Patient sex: F
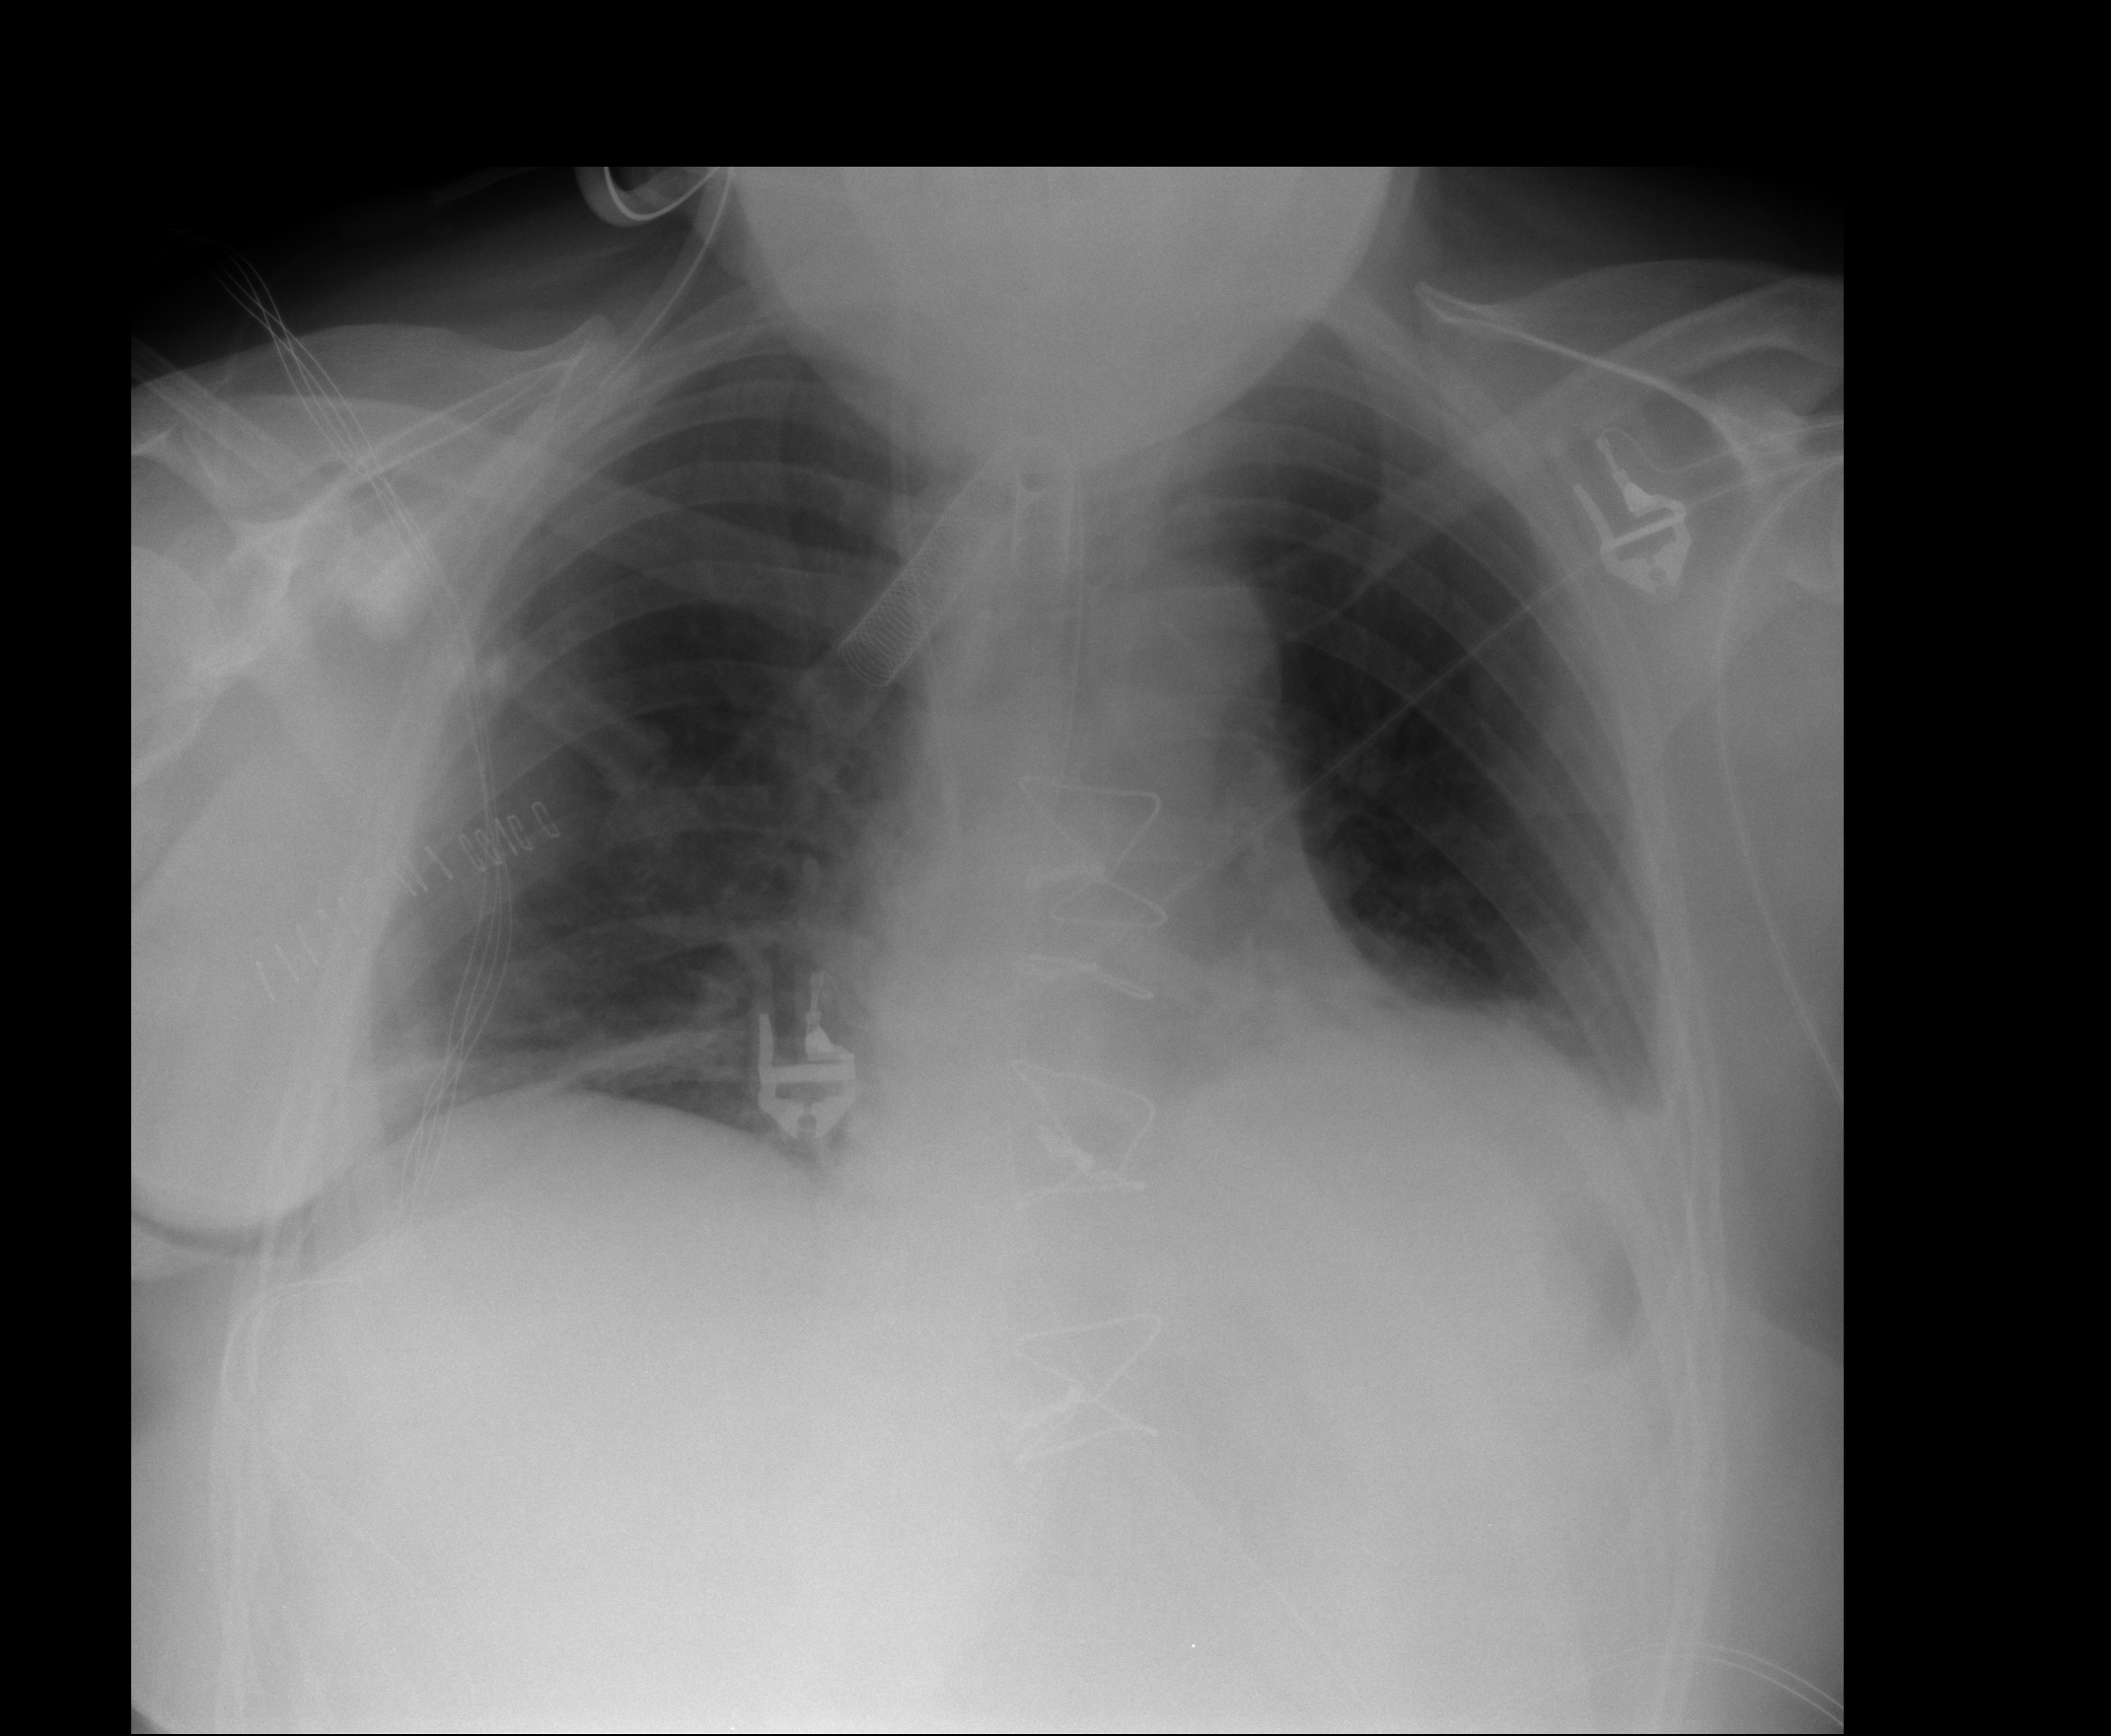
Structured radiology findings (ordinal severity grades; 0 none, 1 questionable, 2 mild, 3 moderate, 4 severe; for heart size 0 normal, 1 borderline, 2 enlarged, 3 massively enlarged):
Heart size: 2
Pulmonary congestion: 2
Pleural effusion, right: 1
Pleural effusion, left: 1
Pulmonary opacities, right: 0
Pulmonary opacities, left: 0
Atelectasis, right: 2
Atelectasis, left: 2